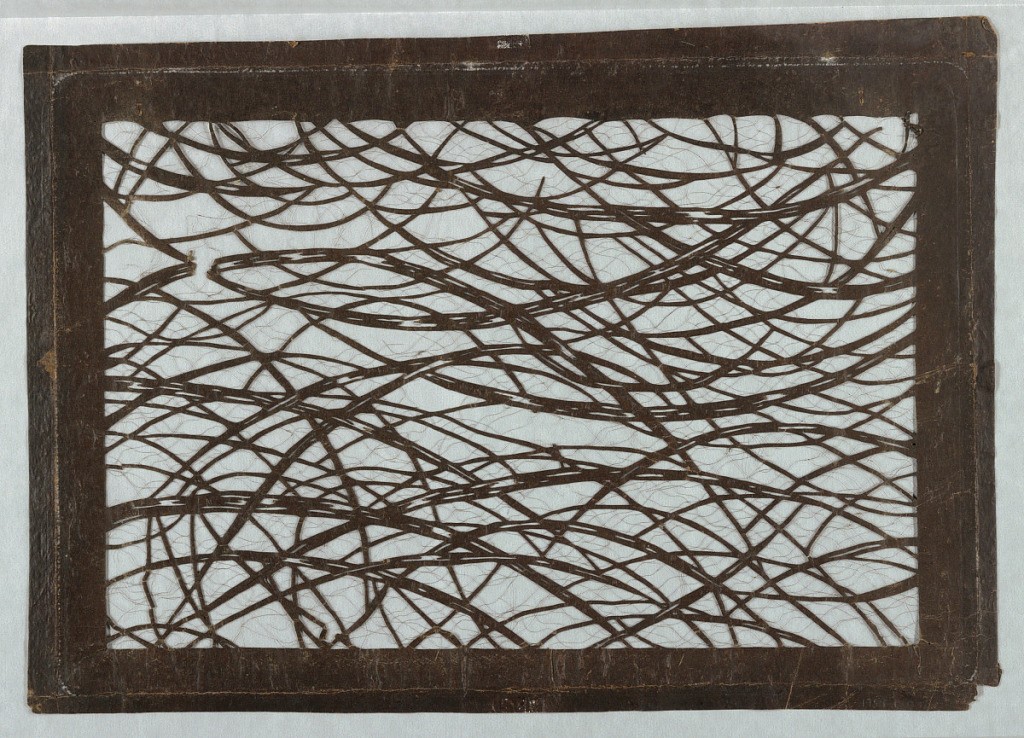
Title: Network of Grasses
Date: mid 18th - early 19th century
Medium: Mulberry paper (kozo washi) treated with fermented persimmon tannin (kakishibu), and silk threads (itoire)
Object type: Katagami
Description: A network of tall grasses overlap one another to create an abstract motif. In Japan tail flower (obana) or (susuki), bush clover and rabbits together are a common theme symbolizing the essence of autumn.